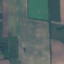
Label: AnnualCrop